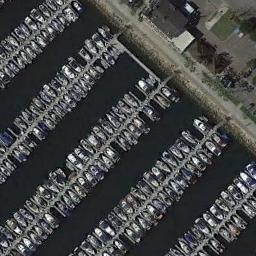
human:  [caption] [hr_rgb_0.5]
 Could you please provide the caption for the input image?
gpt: The harbor has lots of neatly docked boats and some buildings are next to the harbor .

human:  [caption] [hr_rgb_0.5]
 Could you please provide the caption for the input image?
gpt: There are different Numbers of ships on either side of the harbor .

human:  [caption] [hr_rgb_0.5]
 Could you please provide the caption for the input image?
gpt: There are many ships of different shapes and sizes in the harbor .

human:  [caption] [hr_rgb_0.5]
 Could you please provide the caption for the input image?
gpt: Many ships moored neatly on the sea next to the harbor next to the road .

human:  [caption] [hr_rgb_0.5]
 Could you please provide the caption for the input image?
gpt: There are many ships docked neatly at the harbor beside some buildings .